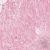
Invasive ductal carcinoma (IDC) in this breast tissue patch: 0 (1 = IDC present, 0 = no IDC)